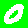
Digit: 0